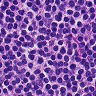
Metastatic tissue present: no